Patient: sex F, age 67
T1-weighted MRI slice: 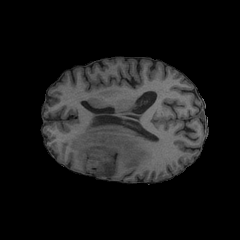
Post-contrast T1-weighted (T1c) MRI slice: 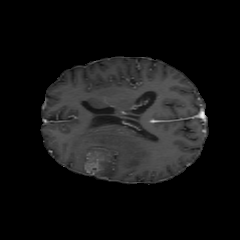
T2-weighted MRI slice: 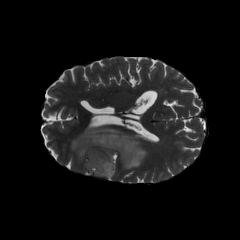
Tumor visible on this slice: yes
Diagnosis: Astrocytoma, IDH-mutant
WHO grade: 4